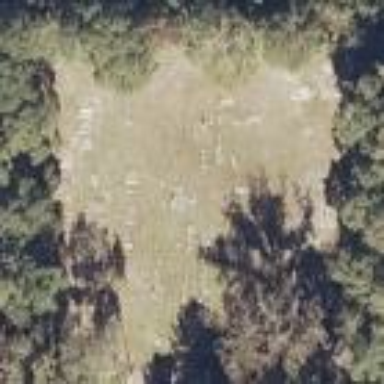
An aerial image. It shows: Cemetery or graveyard.